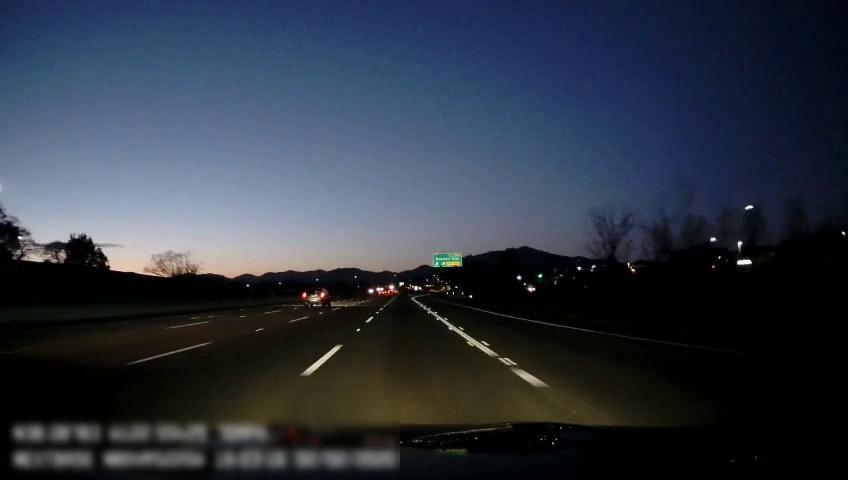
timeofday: Dusk/Dawn/Twilight
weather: Other
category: Drivable Space
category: Vehicles | SUV
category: Lanes | Alternate Lane
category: Lanes | Alternate Lane
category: Lanes | Alternate Lane
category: Lanes | Alternate Lane
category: Lanes | Alternate Lane
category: Lanes | Alternate Lane
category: Lanes | Alternate Lane
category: Traffic | Signs